CT reconstruction: vmi40
Segmentation target: lesions
Patient: F, age 66
ISS stage: Stage 1
Metal implant: no
Axial slice:
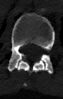
Sagittal slice:
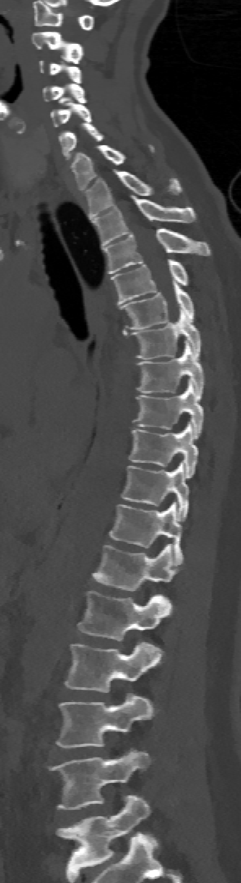